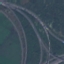
Label: Highway